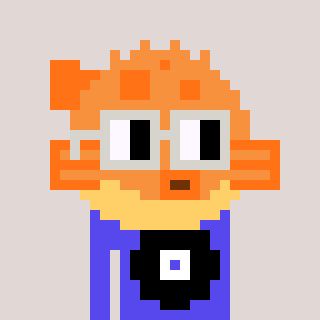
a pixel art character with square light gray glasses, a pufferfish-shaped head and a computerblue-colored body on a warm background